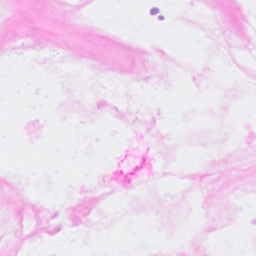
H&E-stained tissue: Breast